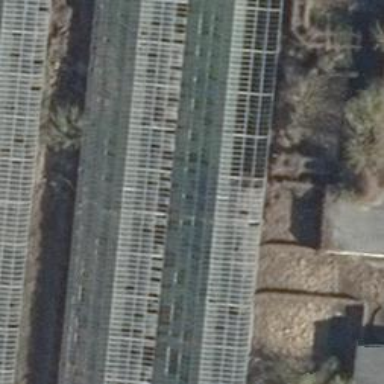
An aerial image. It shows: Greenhouse.